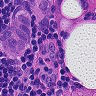
Metastatic tissue present: yes